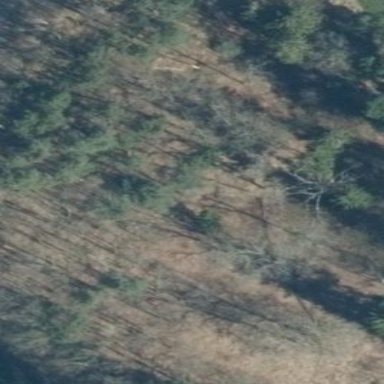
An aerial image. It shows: Forest area.